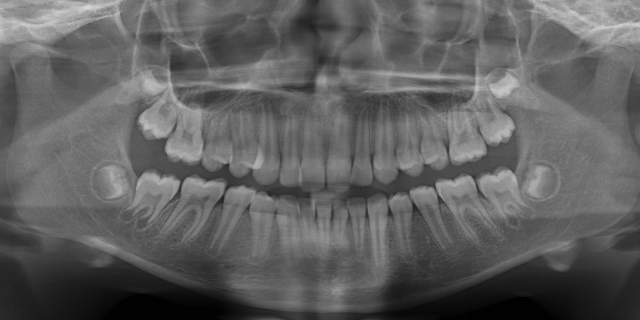
adult